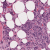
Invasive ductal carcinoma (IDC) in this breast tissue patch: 1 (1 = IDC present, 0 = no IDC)